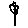
Label: flower